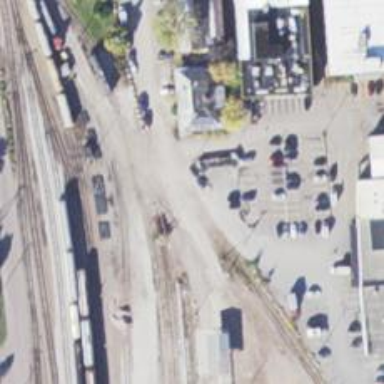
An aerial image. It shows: Abandoned railway yard.